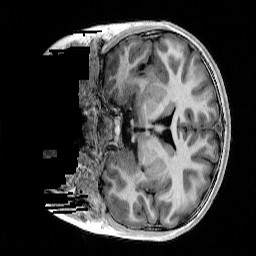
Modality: T1w
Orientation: coronal
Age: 12
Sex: male
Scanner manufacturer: siemens
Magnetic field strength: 3 T
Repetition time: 4 s
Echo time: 0.00289 s